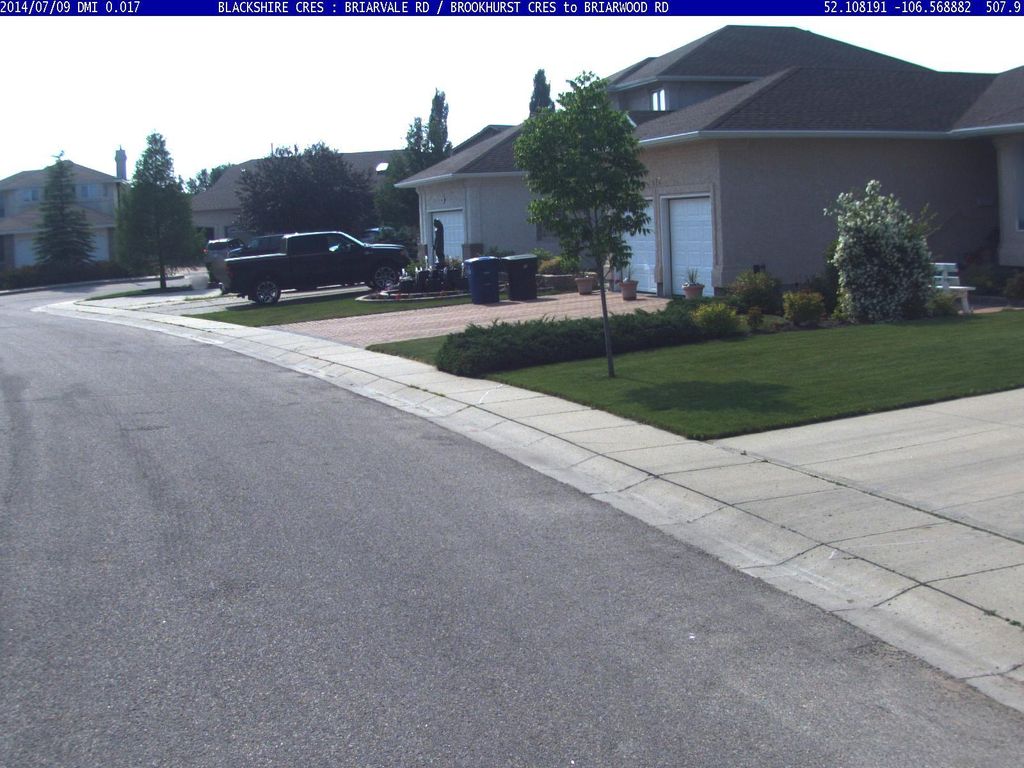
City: saskatoon